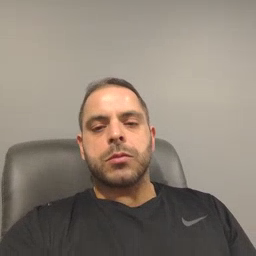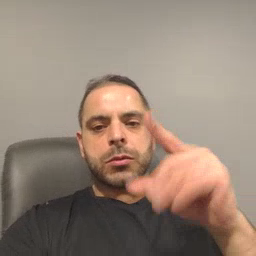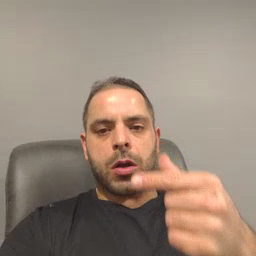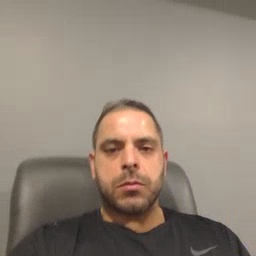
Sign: dog